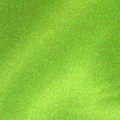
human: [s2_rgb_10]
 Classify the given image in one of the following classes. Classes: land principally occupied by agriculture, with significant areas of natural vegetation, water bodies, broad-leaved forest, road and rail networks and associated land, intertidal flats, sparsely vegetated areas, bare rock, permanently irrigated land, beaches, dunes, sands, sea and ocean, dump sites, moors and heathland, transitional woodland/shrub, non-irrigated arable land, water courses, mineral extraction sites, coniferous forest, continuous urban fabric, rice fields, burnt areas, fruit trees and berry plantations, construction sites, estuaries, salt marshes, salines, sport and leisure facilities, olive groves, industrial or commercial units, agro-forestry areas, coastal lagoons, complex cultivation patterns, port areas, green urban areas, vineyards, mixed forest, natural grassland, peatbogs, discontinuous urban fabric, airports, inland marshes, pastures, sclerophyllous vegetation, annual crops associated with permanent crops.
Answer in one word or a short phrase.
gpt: coastal lagoons